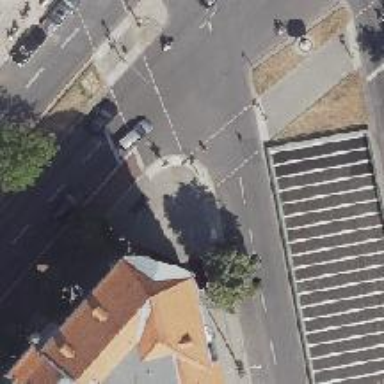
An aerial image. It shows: Road crossing with traffic signals.